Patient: sex F, age 43
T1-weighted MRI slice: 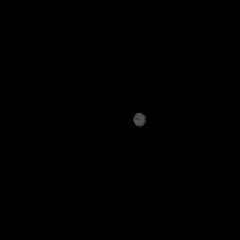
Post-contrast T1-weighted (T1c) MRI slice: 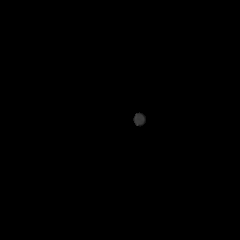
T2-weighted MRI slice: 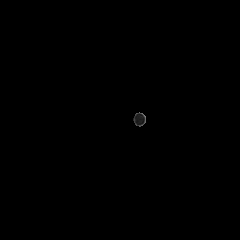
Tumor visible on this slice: no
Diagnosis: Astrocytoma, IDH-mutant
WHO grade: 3